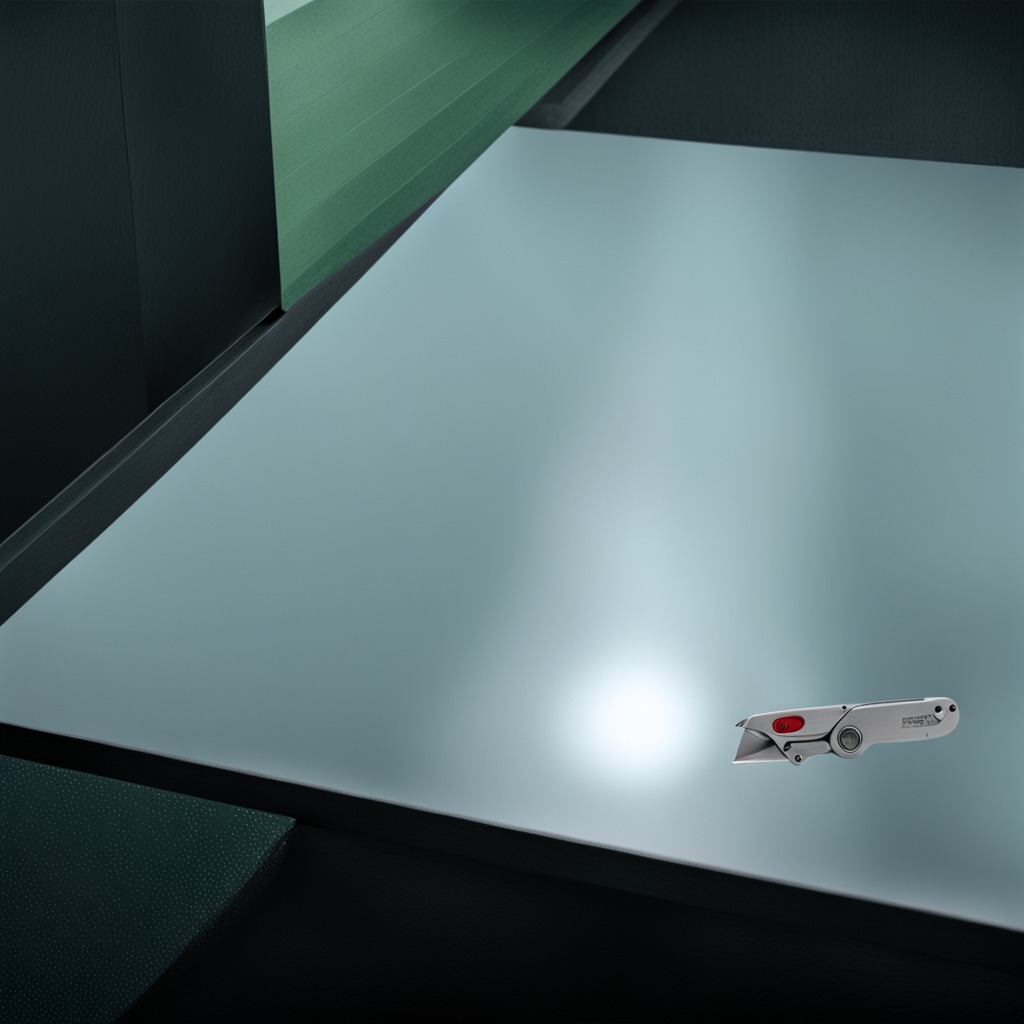
A utility knife lying on a clean empty table in a railway signal maintenance room lit by harsh overhead fluorescents photorealistic surface textures crisp shadows high dynamic range